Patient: sex M, age 63
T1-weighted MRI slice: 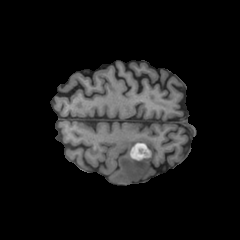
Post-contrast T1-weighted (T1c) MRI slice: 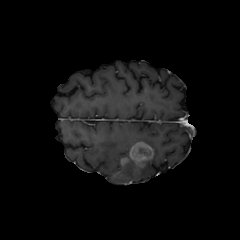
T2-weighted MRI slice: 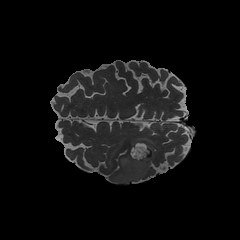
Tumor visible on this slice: yes
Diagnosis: Glioblastoma, IDH-wildtype
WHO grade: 4